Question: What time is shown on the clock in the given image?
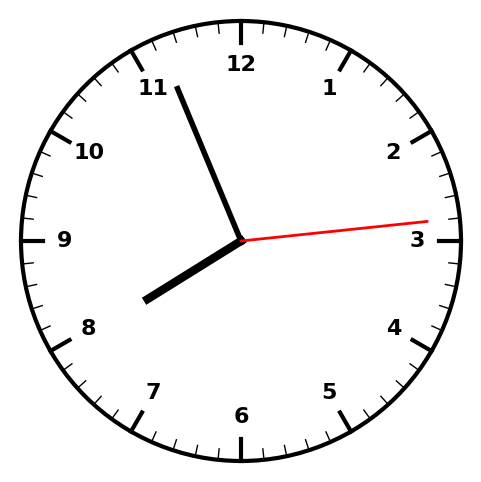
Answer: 07:56:14